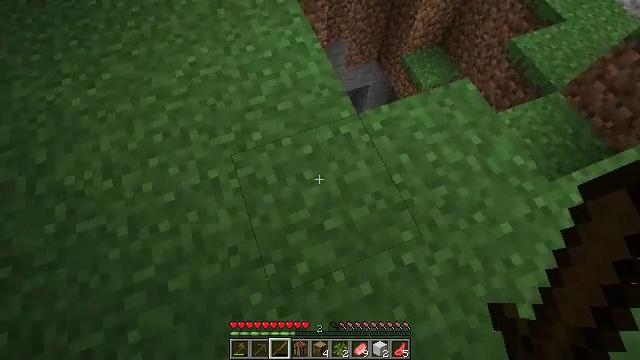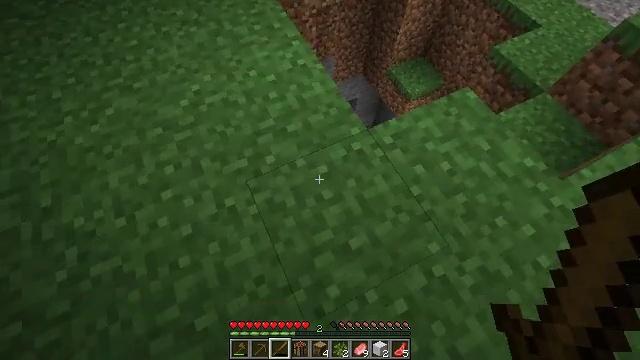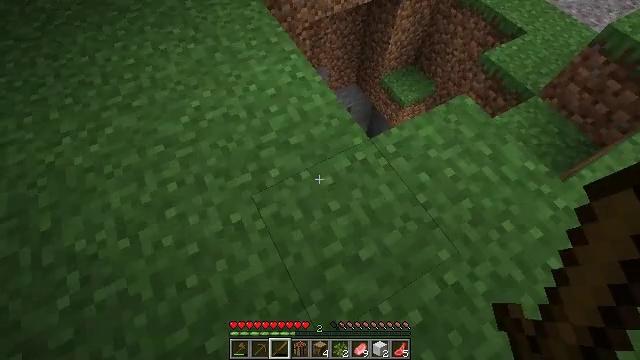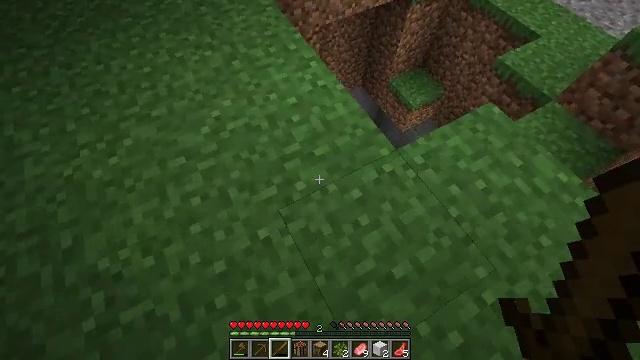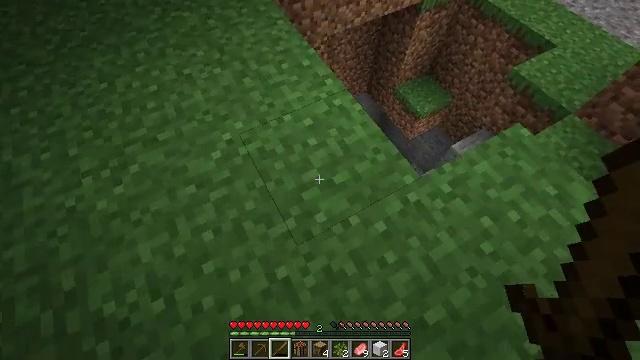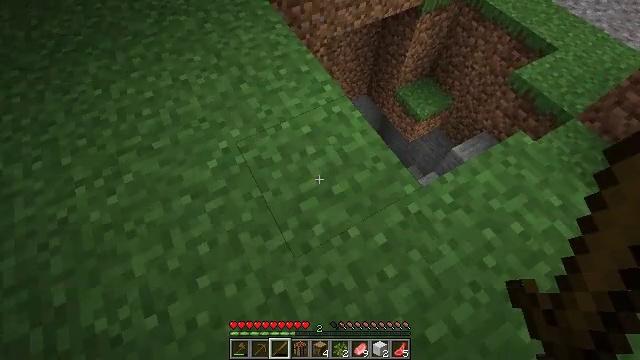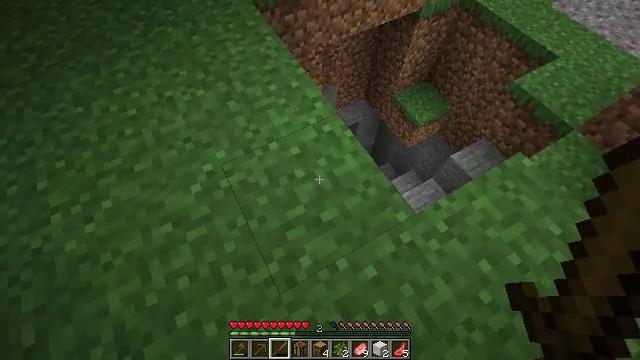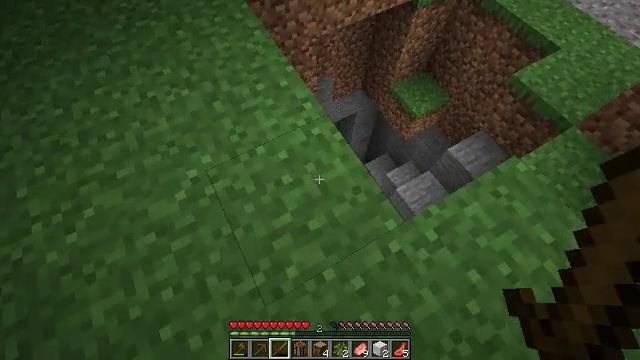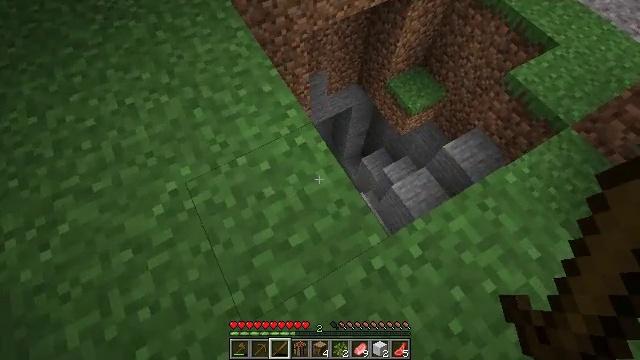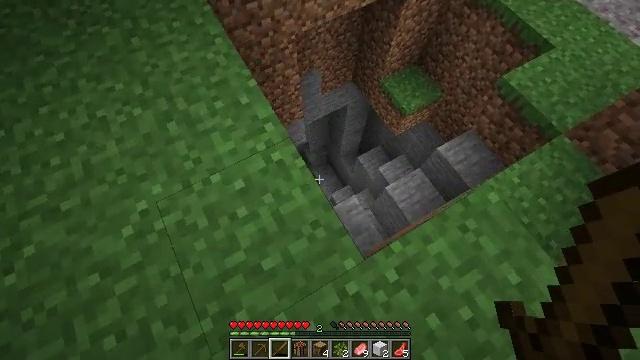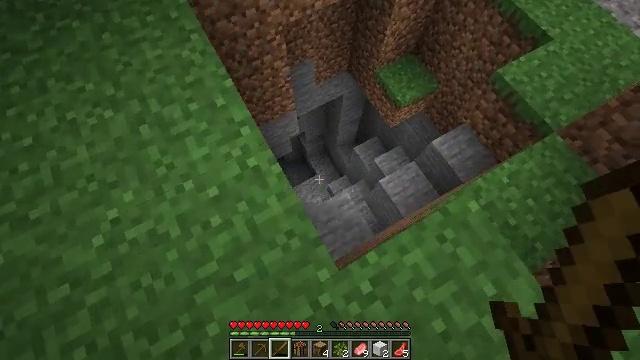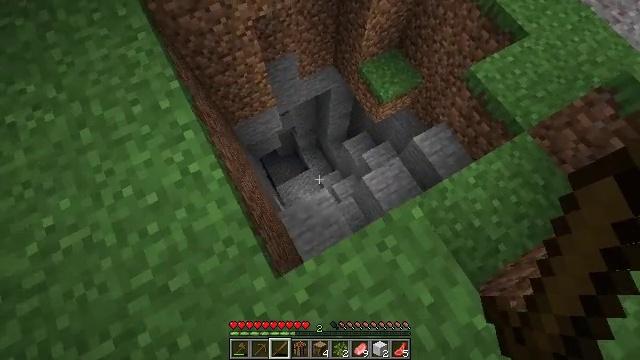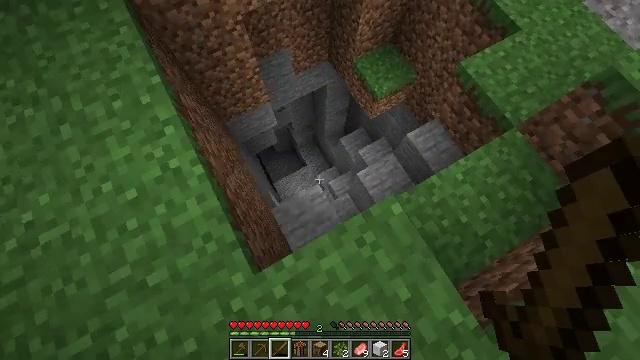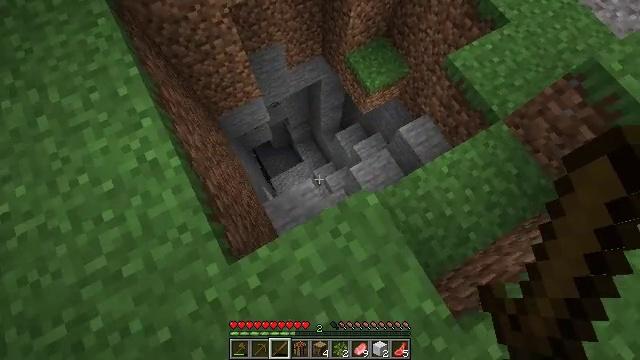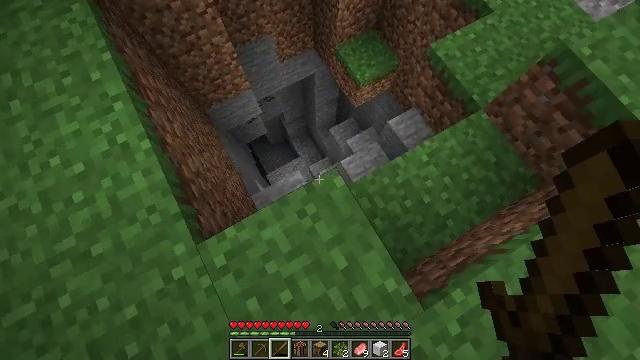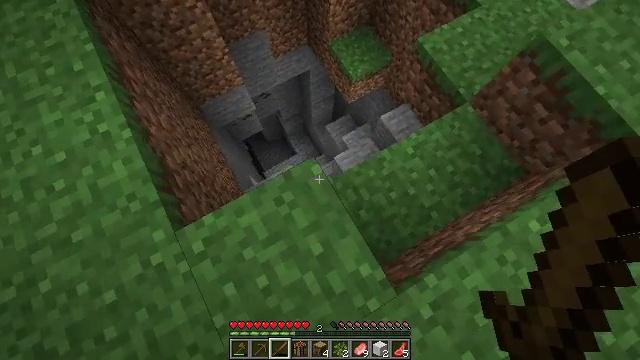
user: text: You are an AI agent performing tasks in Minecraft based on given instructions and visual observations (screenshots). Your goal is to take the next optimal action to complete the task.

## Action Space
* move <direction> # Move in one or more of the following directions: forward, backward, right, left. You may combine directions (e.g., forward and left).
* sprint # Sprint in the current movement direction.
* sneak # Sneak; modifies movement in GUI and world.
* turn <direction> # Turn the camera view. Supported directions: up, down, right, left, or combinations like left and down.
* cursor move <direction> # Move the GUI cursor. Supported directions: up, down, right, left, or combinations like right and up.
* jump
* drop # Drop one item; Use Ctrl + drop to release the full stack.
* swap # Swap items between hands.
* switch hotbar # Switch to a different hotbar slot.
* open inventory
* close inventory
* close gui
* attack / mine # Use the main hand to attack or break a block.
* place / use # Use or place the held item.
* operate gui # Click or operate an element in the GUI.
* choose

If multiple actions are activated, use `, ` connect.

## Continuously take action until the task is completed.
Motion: motion action
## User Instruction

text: Dig up the grass block for dirt.
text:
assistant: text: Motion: move forward and move left, turn right and up
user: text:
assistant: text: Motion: move forward and move left, turn right and up
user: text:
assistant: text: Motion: move forward
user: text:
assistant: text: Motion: move forward
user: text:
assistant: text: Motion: move forward and move right
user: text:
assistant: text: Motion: move forward and move right
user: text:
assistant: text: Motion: move forward and move right, turn down
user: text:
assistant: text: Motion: move forward and move right, turn down
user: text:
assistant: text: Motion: move forward and move right, turn down
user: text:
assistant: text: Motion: move right, turn down
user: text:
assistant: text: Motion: move right, turn down
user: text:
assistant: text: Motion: move right
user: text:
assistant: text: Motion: move back and move right
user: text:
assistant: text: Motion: move back and move right
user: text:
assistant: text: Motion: move back and move right
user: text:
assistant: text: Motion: move back and move right
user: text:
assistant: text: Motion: move back and move right
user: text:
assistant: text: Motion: move right
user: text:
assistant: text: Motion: move right, turn left
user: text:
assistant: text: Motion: move forward and move right, turn left
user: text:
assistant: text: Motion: move forward and move right
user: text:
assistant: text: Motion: move forward and move right
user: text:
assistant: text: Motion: move forward
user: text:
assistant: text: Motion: move forward
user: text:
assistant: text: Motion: move forward, turn left
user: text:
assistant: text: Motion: move forward, turn left and down
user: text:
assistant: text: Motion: move forward, turn left and down
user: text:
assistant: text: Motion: move forward
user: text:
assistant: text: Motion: no_op
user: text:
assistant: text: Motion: no_op